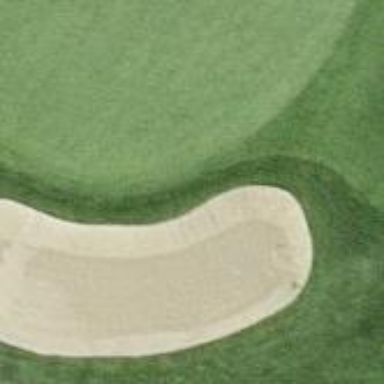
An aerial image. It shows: Sandy area is golf bunker.